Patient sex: M
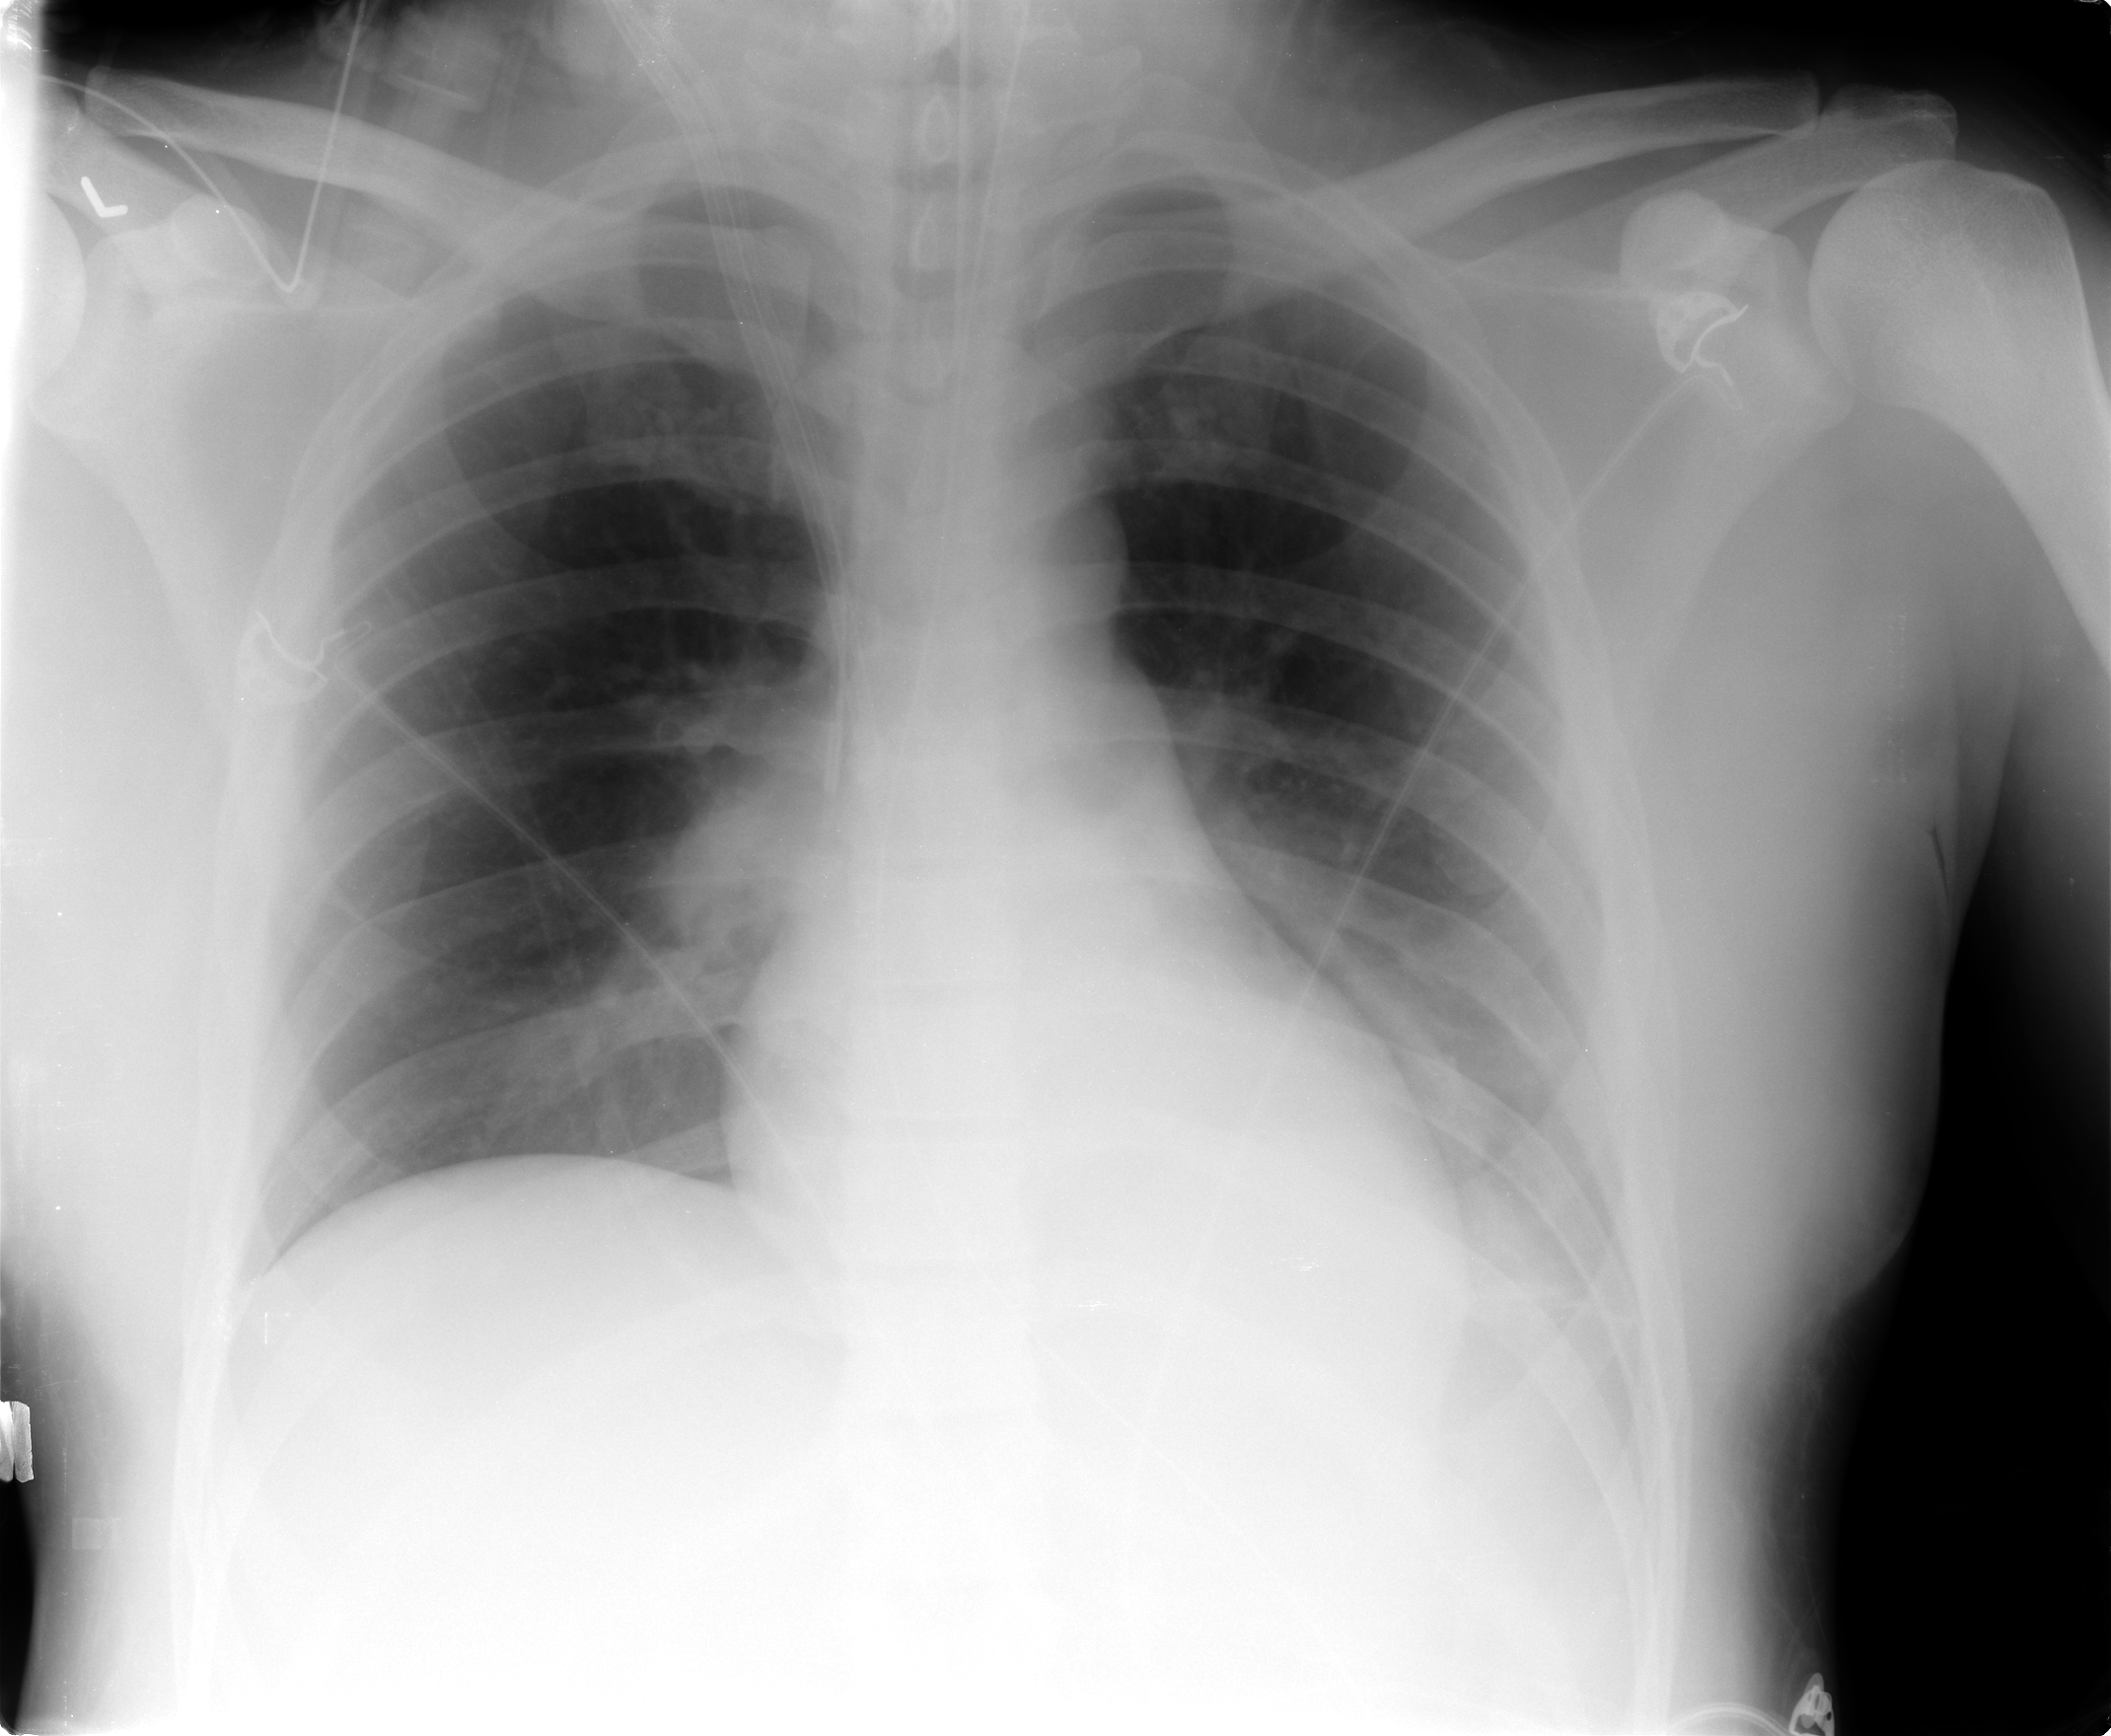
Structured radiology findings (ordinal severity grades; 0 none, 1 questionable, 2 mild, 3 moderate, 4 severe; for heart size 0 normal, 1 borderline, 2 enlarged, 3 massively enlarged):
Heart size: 0
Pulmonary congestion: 2
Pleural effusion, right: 0
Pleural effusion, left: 2
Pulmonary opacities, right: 0
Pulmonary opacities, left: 0
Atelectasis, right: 0
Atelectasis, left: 2